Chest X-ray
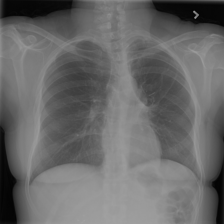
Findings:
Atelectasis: negative
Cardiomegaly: negative
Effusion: negative
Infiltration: positive
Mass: negative
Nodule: negative
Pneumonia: negative
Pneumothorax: negative
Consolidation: negative
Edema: negative
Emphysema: negative
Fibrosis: negative
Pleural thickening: negative
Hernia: negative